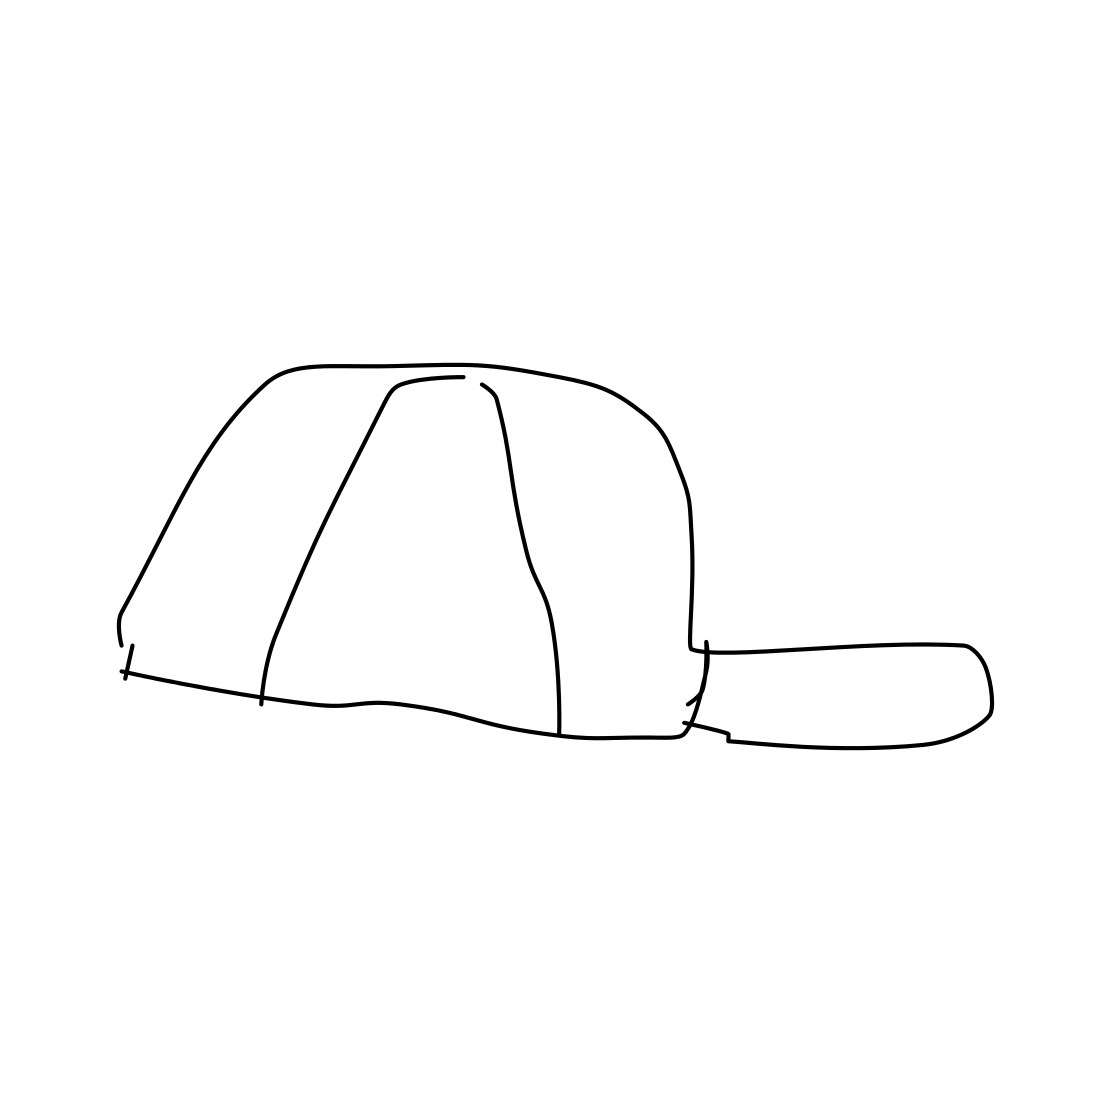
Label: hat